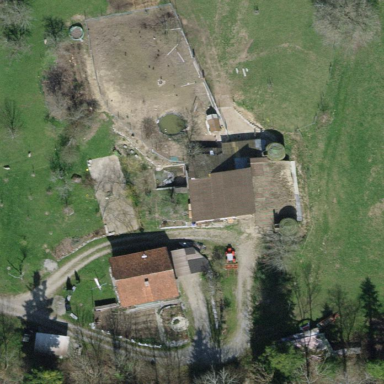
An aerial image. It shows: Farmyard area.